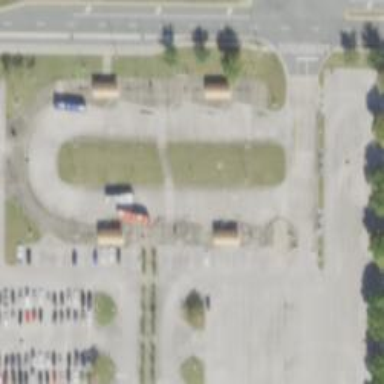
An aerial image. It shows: Bus station.